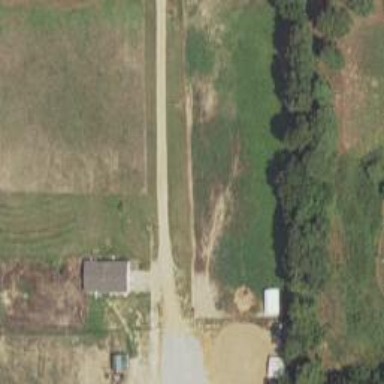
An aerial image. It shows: Driveway leading to service road.